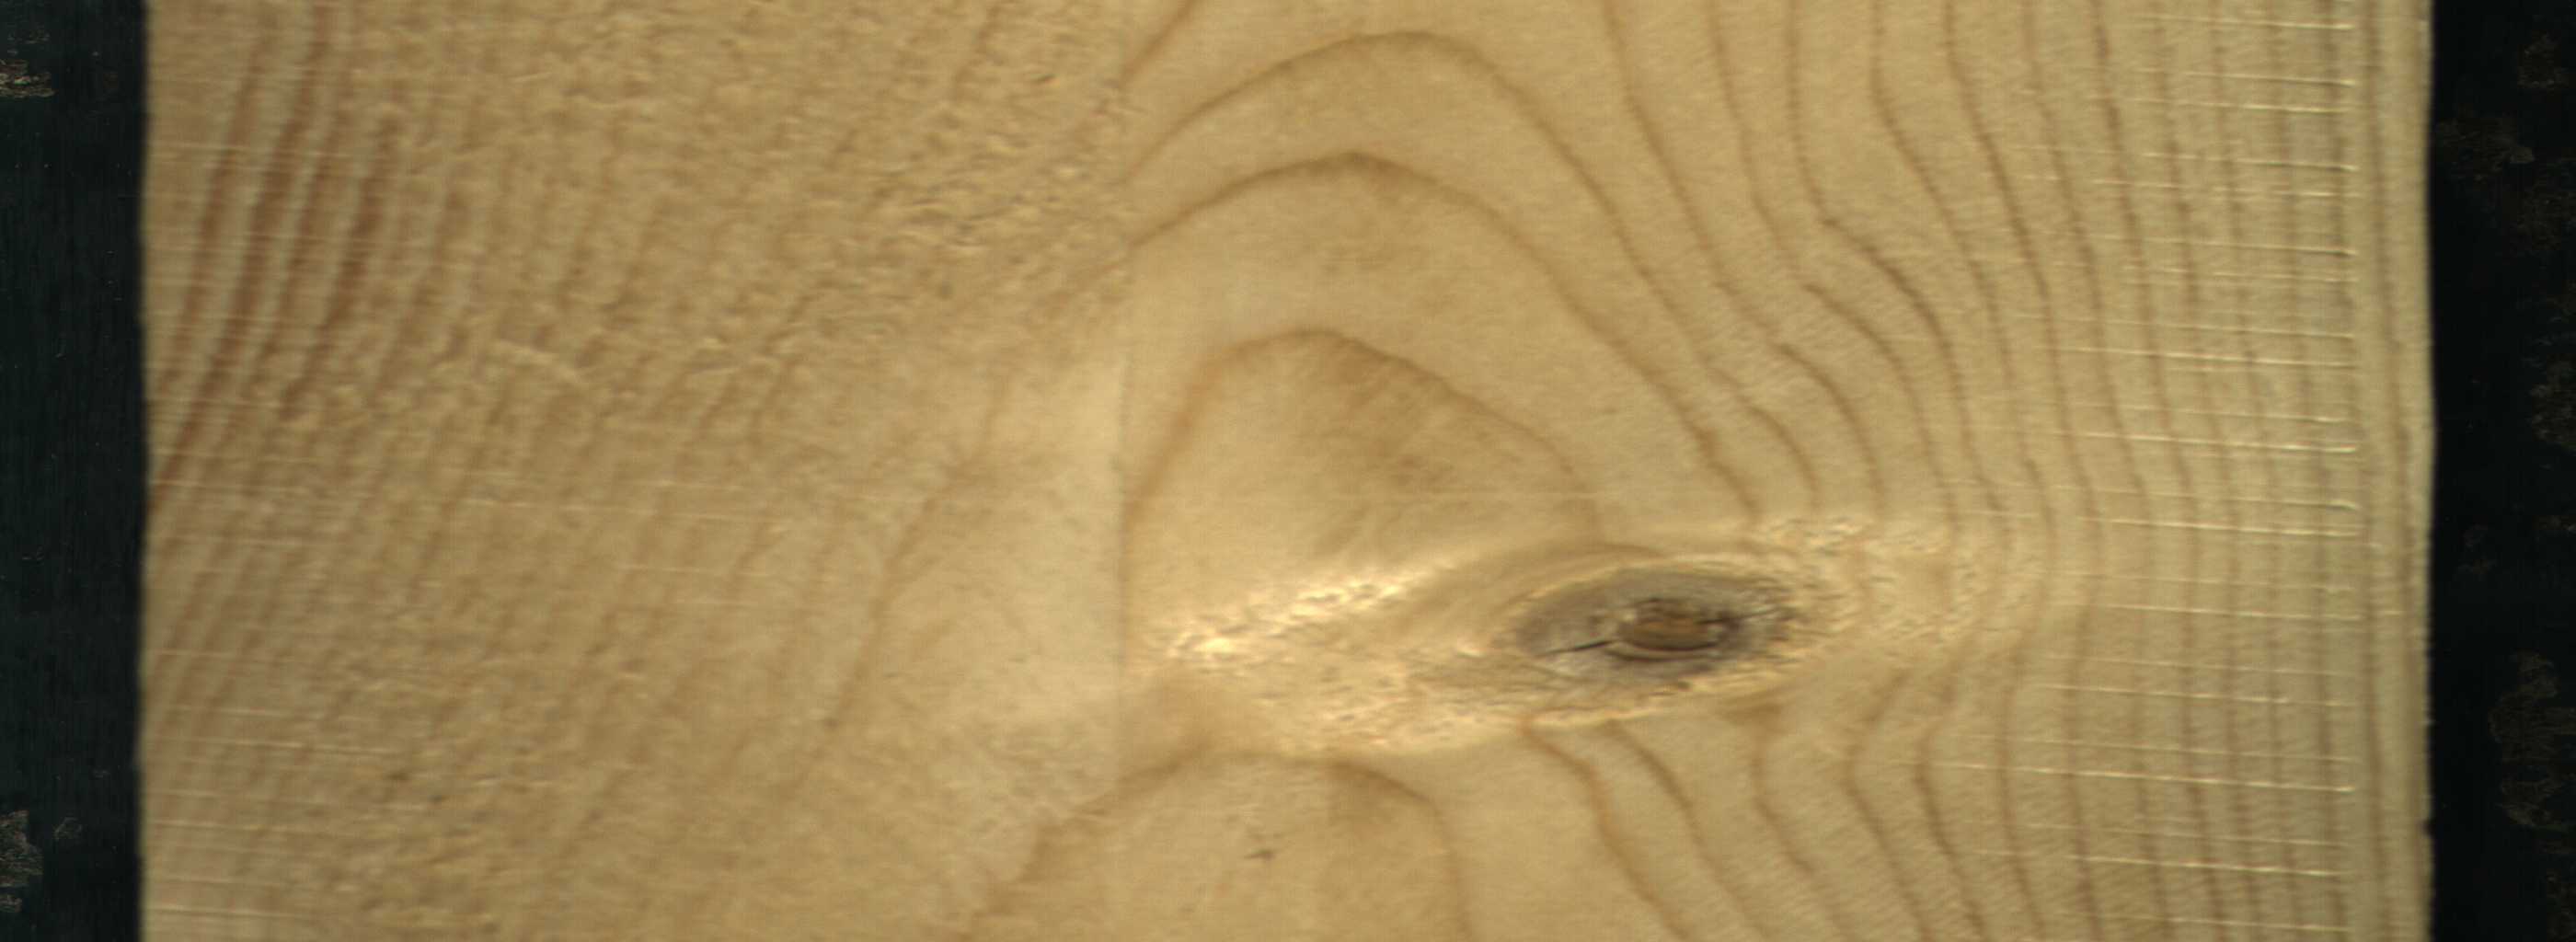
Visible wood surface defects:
Live_Knot